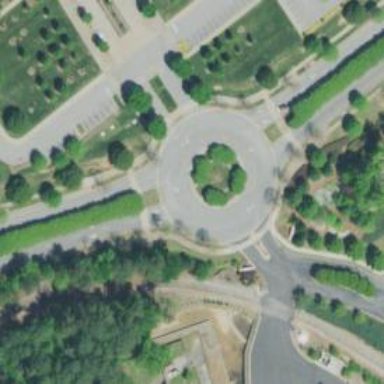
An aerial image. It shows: Unclassified road with asphalt surface leading to roundabout.